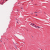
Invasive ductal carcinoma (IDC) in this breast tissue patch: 0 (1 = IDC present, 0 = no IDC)